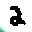
Label: 2